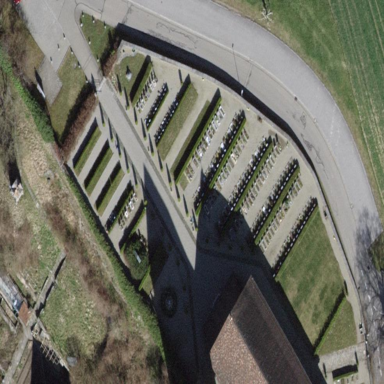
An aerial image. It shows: Cemetery.